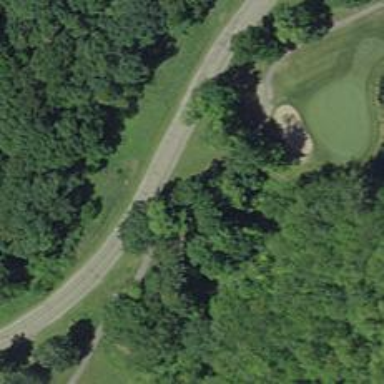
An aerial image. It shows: Service road designated as golf cart path.